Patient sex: M
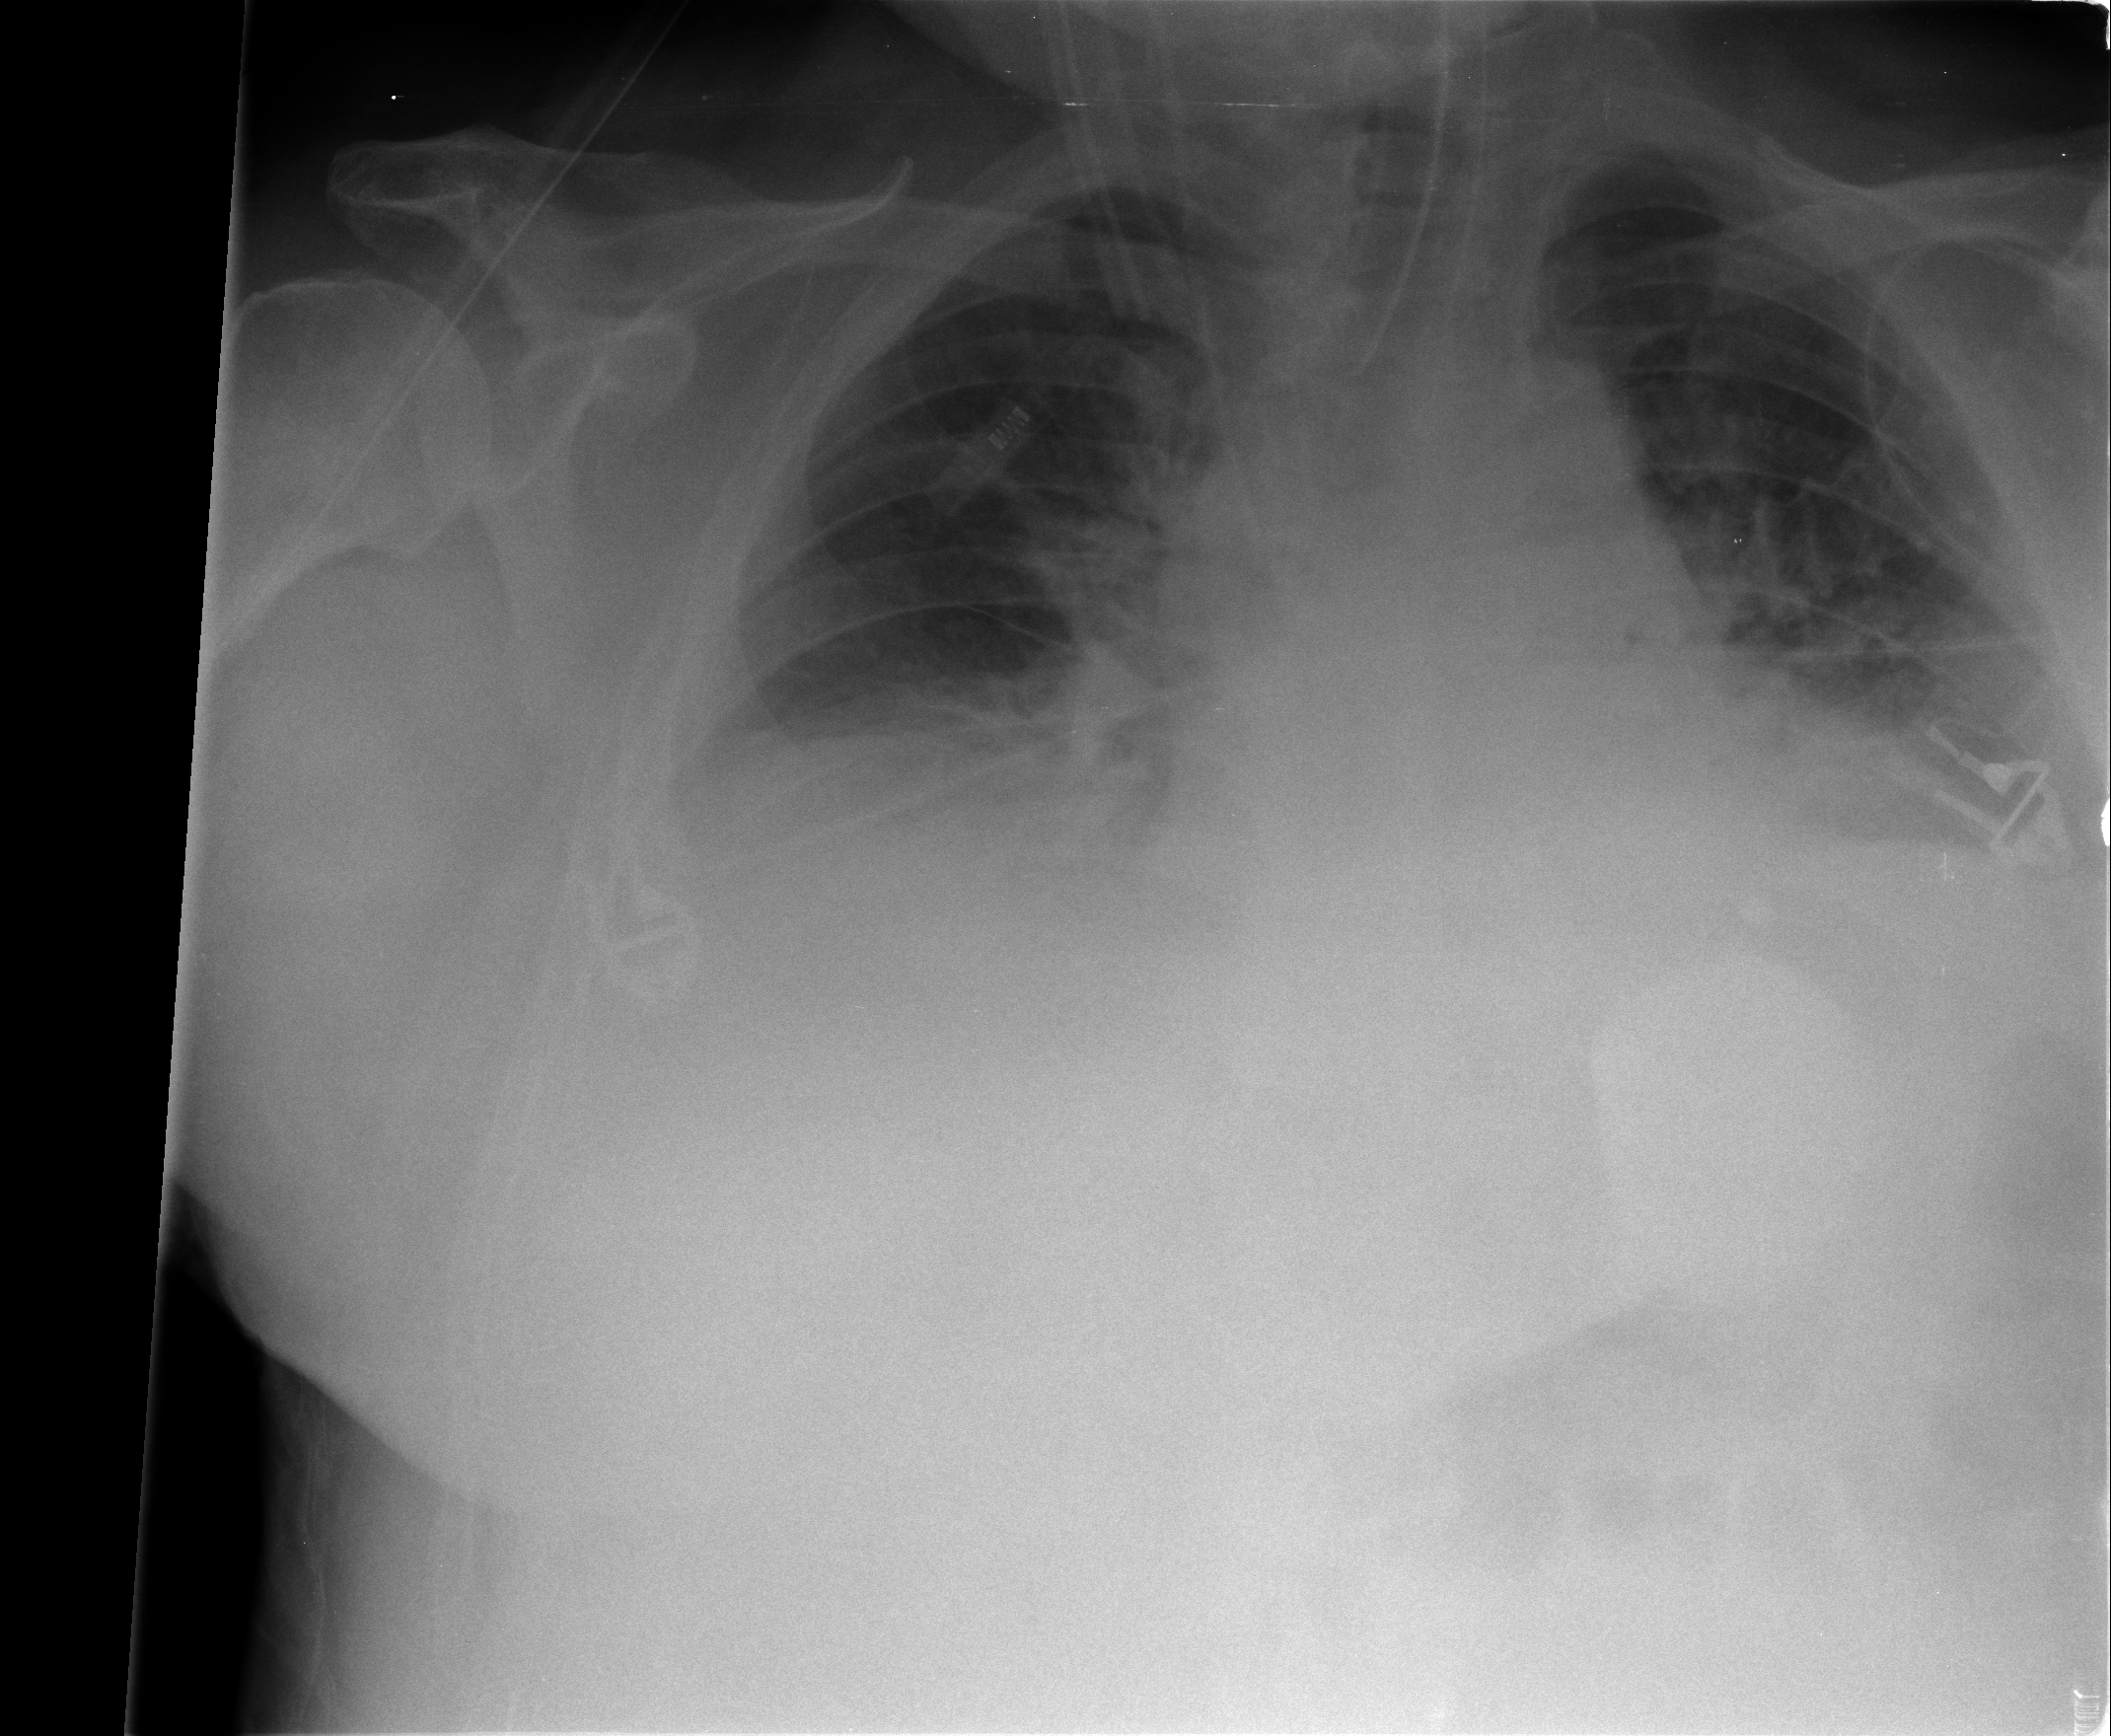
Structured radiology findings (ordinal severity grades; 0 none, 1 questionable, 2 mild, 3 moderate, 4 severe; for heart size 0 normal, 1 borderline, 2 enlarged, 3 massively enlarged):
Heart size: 0
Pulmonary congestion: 0
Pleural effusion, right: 2
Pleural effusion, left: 2
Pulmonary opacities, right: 0
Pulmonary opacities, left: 0
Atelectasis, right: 2
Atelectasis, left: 2